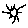
Label: sun